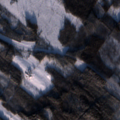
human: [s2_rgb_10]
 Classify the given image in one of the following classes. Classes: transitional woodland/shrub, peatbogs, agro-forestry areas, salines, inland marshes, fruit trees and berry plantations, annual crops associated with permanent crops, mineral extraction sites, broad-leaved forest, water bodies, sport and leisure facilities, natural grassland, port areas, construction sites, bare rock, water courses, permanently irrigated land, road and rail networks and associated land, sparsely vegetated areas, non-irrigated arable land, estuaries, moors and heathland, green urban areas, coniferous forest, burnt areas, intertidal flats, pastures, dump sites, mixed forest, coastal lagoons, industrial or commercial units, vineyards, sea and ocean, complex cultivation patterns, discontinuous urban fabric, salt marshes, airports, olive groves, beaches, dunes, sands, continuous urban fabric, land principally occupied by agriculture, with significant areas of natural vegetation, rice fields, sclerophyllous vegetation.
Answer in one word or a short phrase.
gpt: land principally occupied by agriculture, with significant areas of natural vegetation, coniferous forest, mixed forest, transitional woodland/shrub